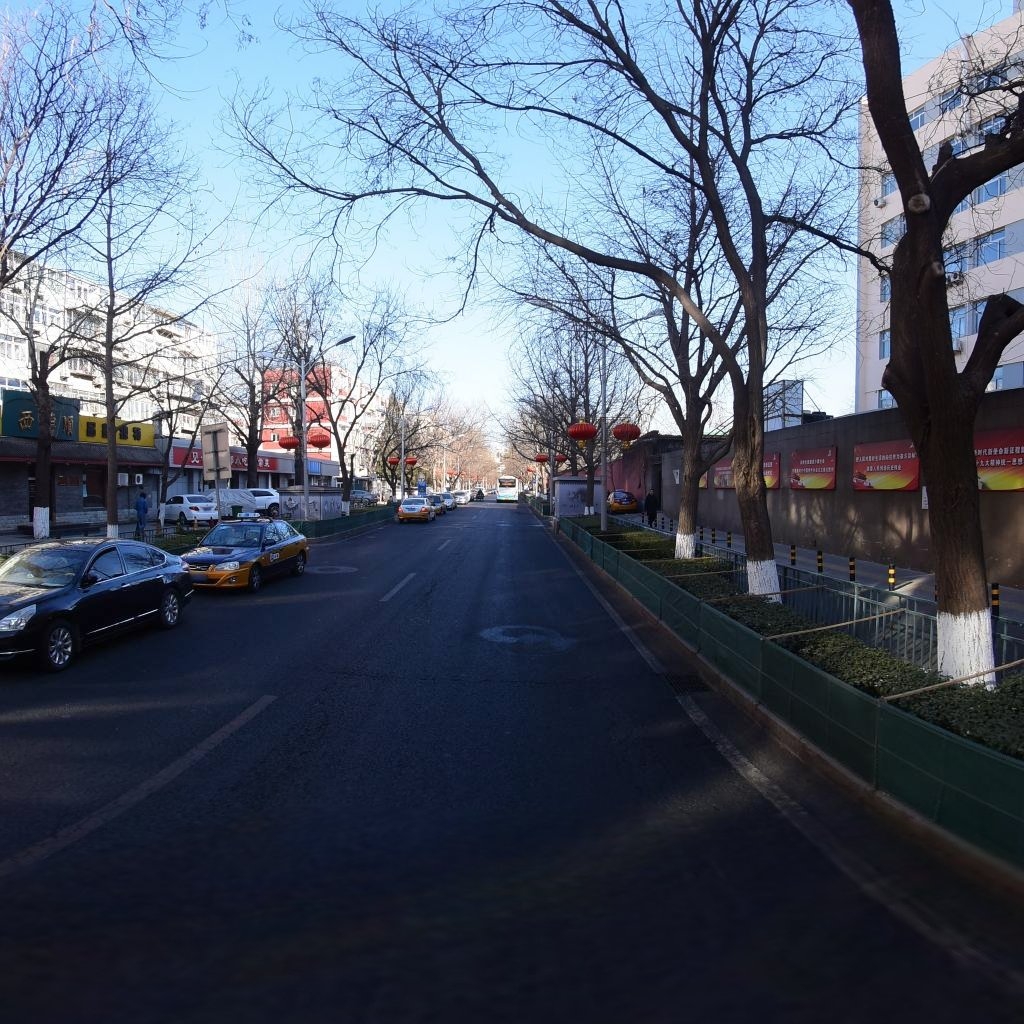
Region: Dongcheng
Road damage annotations: manhole cover, transverse crack, longitudinal crack